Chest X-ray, AP view. Patient: 46 years old, sex M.
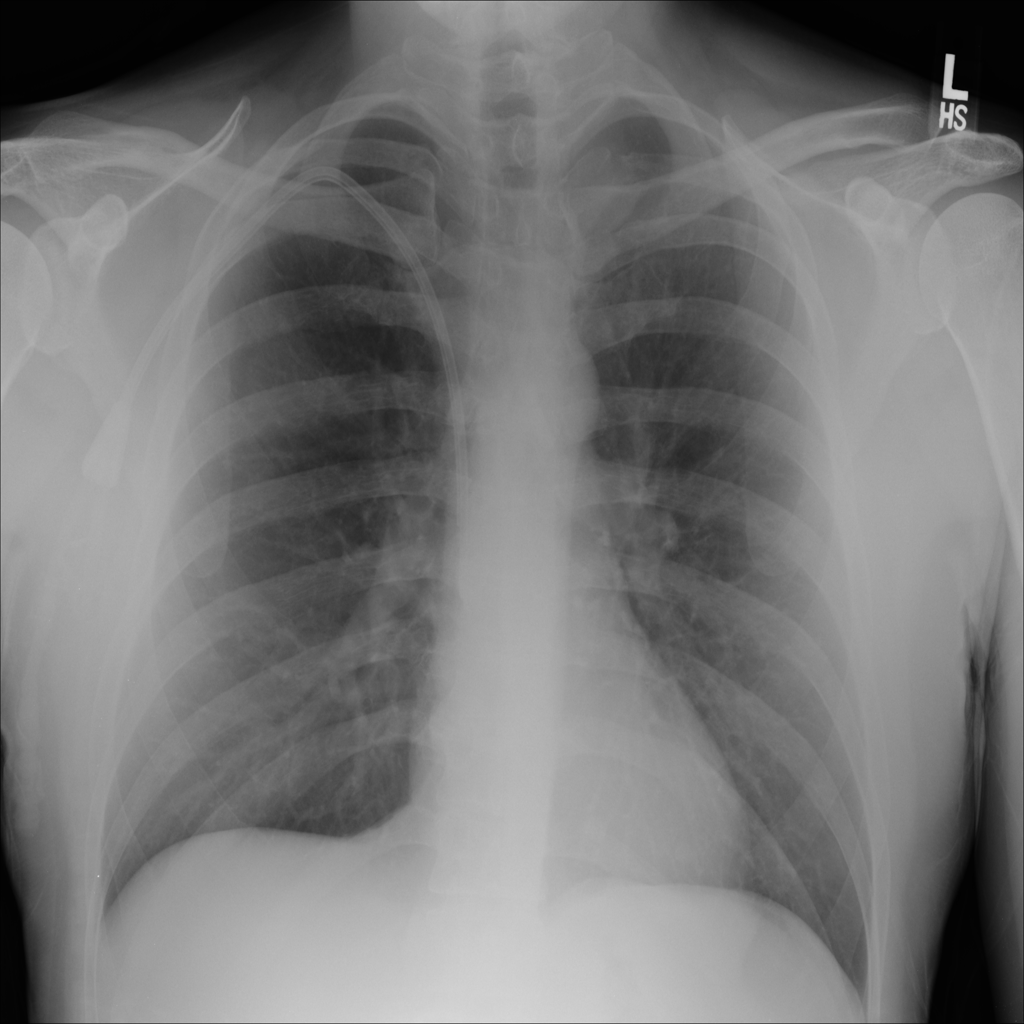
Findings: No Finding